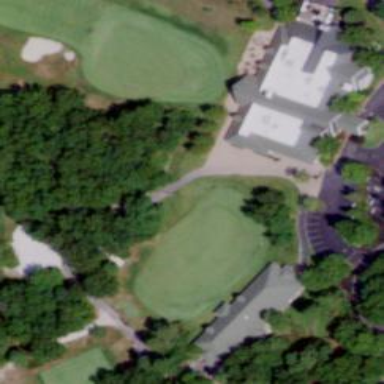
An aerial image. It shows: Grassy area designated as golf fairway.